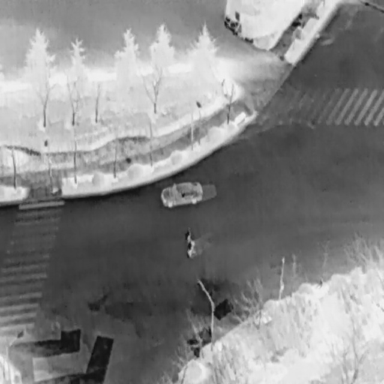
There are three objects shown in the infrared image, including a Car, and two People.